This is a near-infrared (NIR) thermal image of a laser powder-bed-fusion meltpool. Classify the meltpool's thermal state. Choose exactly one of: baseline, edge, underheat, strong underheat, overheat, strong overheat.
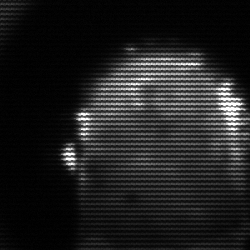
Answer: baseline